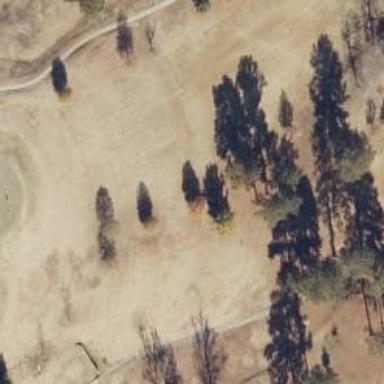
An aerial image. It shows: Grassy area designated as golf fairway.